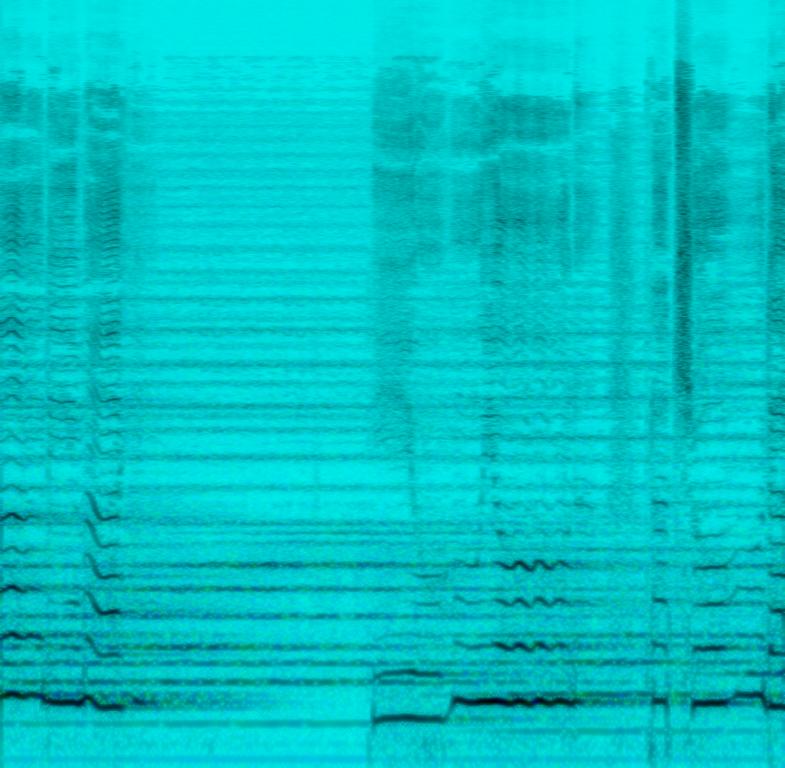
The low quality recording features a mantra song that consists of soft female vocal singing over wide, mellow synth pad chords. It sounds passionate, calming and relaxing - like something you would play while doing yoga.